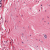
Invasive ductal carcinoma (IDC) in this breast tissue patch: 0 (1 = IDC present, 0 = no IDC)